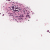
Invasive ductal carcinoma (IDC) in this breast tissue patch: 1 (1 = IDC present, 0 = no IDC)